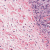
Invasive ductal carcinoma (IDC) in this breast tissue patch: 1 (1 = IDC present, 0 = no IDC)